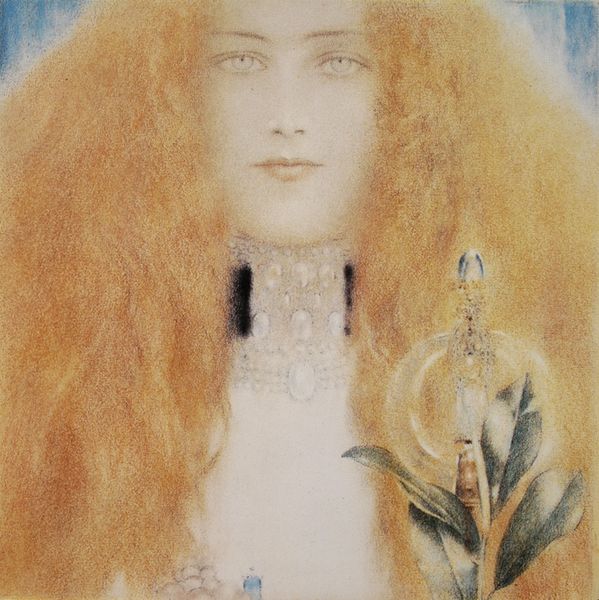
Titel: Tête de femme
Künstler: Fernand Khnopff
Standort: Bruxelles
Institution: (Privatbesitz)
Schlagwörter: blau, blätter, feuer, gemälde, haut, himmel, mann, weiß, gelb, grün, impressionismus, mädchen, ausschnitt, blume, frau, frisur, glas, haar, hintergrund, kleid, lampe, licht, mund, nase, orange, pastell, schmuck, schwarz, türkis, blick, blüte, rot, symbolismus, blond, jung, augen, blass, gesicht, kleidung, lang, steine, bildnis, hals, portrait, porträt, gold, haare, lange haare, blatt, pflanze, augenbrauen, dekolletee, diadem, diamanten, frontal, kinn, lippen, locken, perlen, mähne, halsband, stab, fläche, kette, dunst, farbe, nebel, violett, linien, ausdruck, jugendstil, symmetrie, ernst, brauen, pupillen, glänzend, halsschmuck, klimt, dekolleté, halskette, leuchten, stiel, rothaarig, zweig, strahl, pupille, nasenlöcher, ferdinand, flakon, dekoletee, rote haare, doppelkinn, iris, kristall, edelstein, bleich, wien, weich, khnopff, abgeschnitten, stiehl, sezession, dekolte, weiße haut, strähnen, zeicnung, collier, phallus, haa, katzenaugen, haase, diamant, dekolette, schän, wilde mähne, jugendslil, frau mit strass lilie, jugendsil, ymbolismus, #khnopff